Field crop: maize
Growth stage: 1
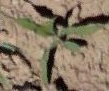
Species: maize